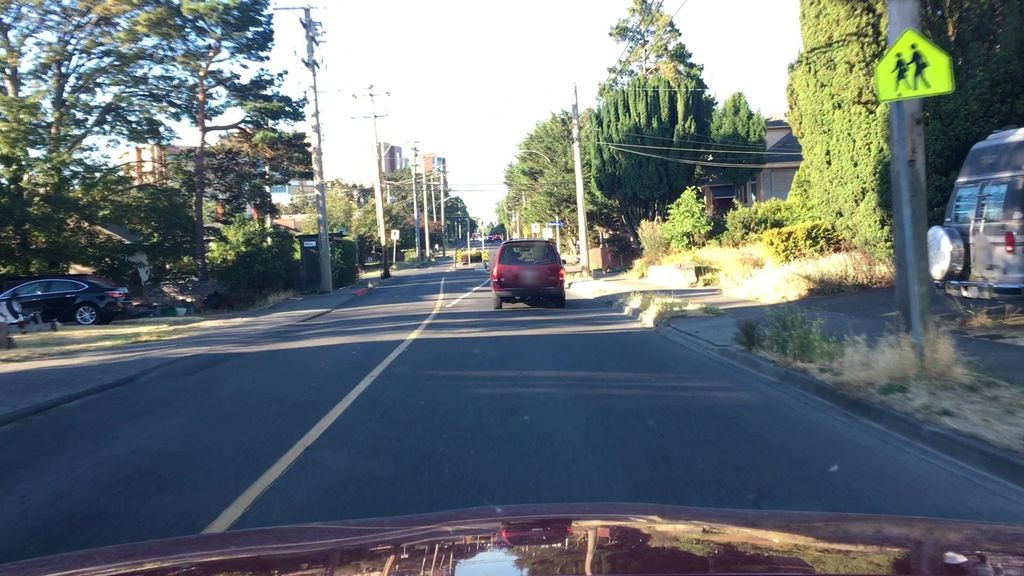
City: victoria